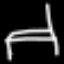
Label: chair